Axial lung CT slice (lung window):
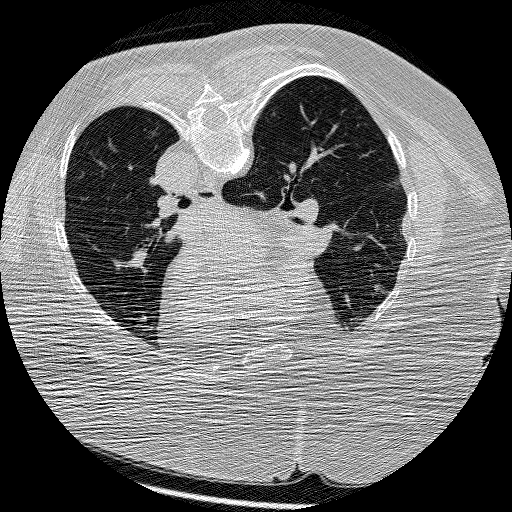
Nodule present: no